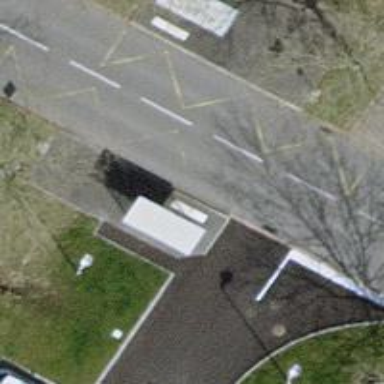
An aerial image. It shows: Sidewalk serving as public transport platform.